Question: I am new to java swing, I wrote a startup program to formart text, but i am confused with the layout,
the result is below:

I want the combobox and the button are placed middle of the ctrlPanel, and the combobox should not be stretched
'''
public class MainFrame extends JFrame {
private static final long serialVersionUID = 7553142908344084288L;
private static String[] formats = new String[] {
"JSON",
"XML",
"YAML"
};
public MainFrame() {
super("jValidator");
Panel mainPanel = new Panel();
mainPanel.setLayout(new BoxLayout(mainPanel, BoxLayout.X_AXIS));
setContentPane(mainPanel);
JTextArea fromTextArea = new JTextArea(20, 40);
JScrollPane fromTextAreaScrollPanel = new JScrollPane(fromTextArea);
fromTextAreaScrollPanel.setPreferredSize(new Dimension(300, 300));
fromTextAreaScrollPanel.setBorder(BorderFactory.createEmptyBorder(15, 5, 15, 5));
mainPanel.add(fromTextAreaScrollPanel);
JButton fmtButton = new JButton("Format >>");
JComboBox jComboBox = new JComboBox(formats);
jComboBox.setBorder(BorderFactory.createTitledBorder("Text Format"));
JPanel ctrPanel = new JPanel();
ctrPanel.setLayout(new BoxLayout(ctrPanel, BoxLayout.Y_AXIS));
ctrPanel.setAlignmentY(Component.CENTER_ALIGNMENT);
ctrPanel.setBorder(BorderFactory.createEmptyBorder(0, 5, 0, 5));
ctrPanel.add(jComboBox);
ctrPanel.add(Box.createRigidArea(new Dimension(50, 15)));
ctrPanel.add(fmtButton);
mainPanel.add(ctrPanel);
JTextArea toTextArea = new JTextArea(20, 40);
JScrollPane toTextAreaScrollPanel = new JScrollPane(toTextArea);
toTextAreaScrollPanel.setPreferredSize(new Dimension(300, 300));
toTextAreaScrollPanel.setBorder(BorderFactory.createEmptyBorder(15, 5, 15, 5));
mainPanel.add(toTextAreaScrollPanel);
setDefaultCloseOperation(EXIT_ON_CLOSE);
pack();
setVisible(true);
}
public static void main(String[] args) {
new MainFrame();
}
}
'''
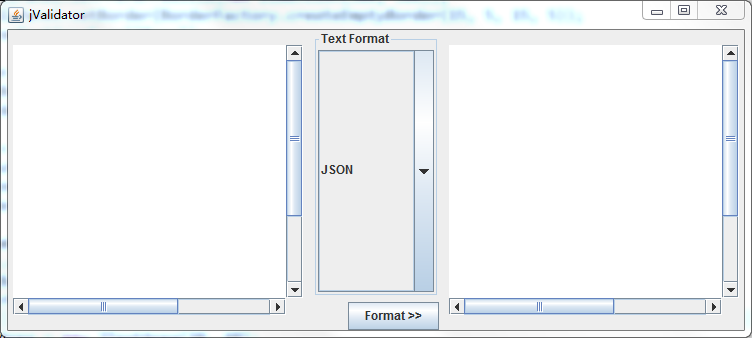
Answer: You could use a 'GridBagLayout' instead of a 'BoxLayout'...
'''
JPanel ctrPanel = new JPanel(new GridBagLayout());
GridBagConstraints gbc = new GridBagConstraints();
gbc.gridwidth = GridBagConstraints.REMAINDER;
ctrPanel.setBorder(BorderFactory.createEmptyBorder(0, 5, 0, 5));
gbc.fill = GridBagConstraints.HORIZONTAL;
ctrPanel.add(jComboBox, gbc);
ctrPanel.add(Box.createRigidArea(new Dimension(50, 15)), gbc);
gbc.fill = GridBagConstraints.NONE;
ctrPanel.add(fmtButton, gbc);
'''

Take a look at <URL> for more details